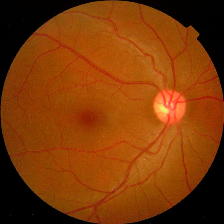
Diabetic retinopathy grade: No DR